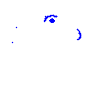
Particle: electron